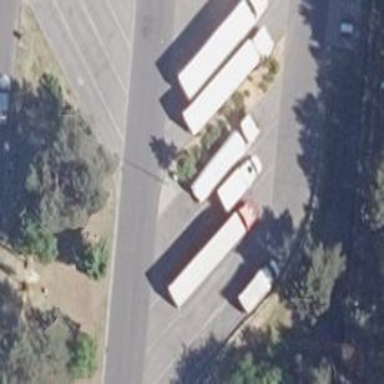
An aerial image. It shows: Parking space specifically designated for heavy goods vehicles.